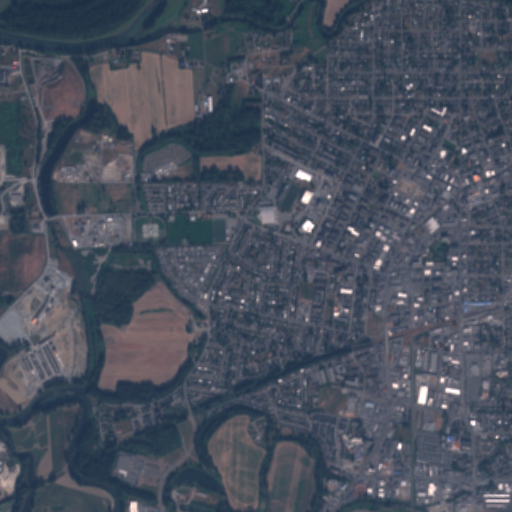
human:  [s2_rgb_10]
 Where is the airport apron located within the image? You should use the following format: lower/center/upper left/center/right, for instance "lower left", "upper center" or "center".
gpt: The airport apron is located in the lower right of the image.
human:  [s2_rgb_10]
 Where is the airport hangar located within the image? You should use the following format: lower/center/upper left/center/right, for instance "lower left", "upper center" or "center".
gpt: The airport hangar is located in the lower right of the image.
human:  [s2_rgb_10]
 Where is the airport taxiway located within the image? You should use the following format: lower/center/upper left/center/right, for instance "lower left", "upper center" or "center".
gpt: The airport taxiway is located in the lower right of the image.
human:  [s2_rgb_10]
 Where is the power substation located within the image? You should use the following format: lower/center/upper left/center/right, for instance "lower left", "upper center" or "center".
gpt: The power substation is located in the center right of the image.
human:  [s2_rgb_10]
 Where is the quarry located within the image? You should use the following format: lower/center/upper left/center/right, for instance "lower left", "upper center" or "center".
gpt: The quarry is located in the upper left of the image.
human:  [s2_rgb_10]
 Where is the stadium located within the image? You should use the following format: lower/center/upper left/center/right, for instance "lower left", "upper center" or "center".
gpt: The stadium is located in the center of the image.
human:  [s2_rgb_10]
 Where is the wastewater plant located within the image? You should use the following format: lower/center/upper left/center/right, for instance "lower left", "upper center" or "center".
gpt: The wastewater plant is located in the center left of the image.
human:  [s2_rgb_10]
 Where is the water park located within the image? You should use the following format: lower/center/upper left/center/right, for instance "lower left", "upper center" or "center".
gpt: The water park is located in the center of the image.
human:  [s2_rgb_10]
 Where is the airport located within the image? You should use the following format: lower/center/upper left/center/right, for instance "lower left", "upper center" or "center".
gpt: There is no airport in the image.